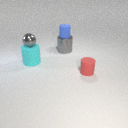
small red rubber cylinder to the right of large cyan rubber cylinder